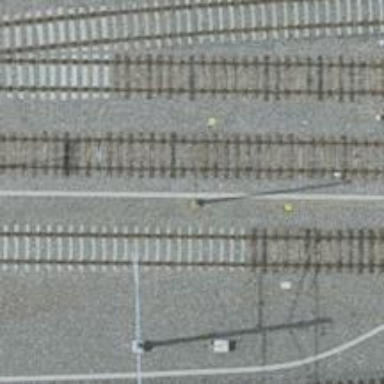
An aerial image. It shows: Railway yard with single rail track. The electrified track has contact line for power supply.